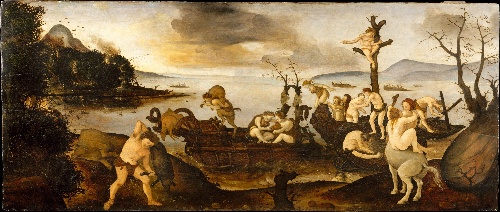
Title: The Return from the Hunt
Artist: Piero di Cosimo (Piero di Lorenzo di Piero d'Antonio)
Artist bio: Italian, Florence 1462–1522 Florence
Date: ca. 1494–1500
Object type: Painting
Classification: Paintings
Medium: Tempera and oil on wood
Dimensions: 27 3/4 x 66 1/2 in. (70.5 x 168.9 cm)
Department: European Paintings
Credit line: Gift of Robert Gordon, 1875
Accession year: 1875
Repository: Metropolitan Museum of Art, New York, NY
Tags: Men|Women|Female Nudes|Centaurs|Satyrs|Pigs|Boats